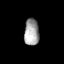
Tissue: skin
Cell type: Epithelial cells
Senescence score: 0.2705
Nuclear area (px): 387
Mean DAPI intensity: 162.527